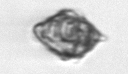
Label: Kryptoperidinium_triquetrum